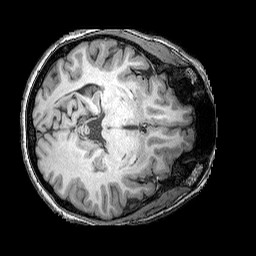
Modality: T1w
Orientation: axial
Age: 40
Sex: female
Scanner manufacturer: siemens
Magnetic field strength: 3 T
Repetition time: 2.25 s
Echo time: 0.00415 s